Question: Currently I need to copy records from Tabel1(SourceTable) to Table2(TargetTable) when record doesn't exist in Table2 along with few other condition .
I am using EntityFramework to do this job. When i used the below query to fetch records from source table i noticed Entity framework is using Left join with target table which is very slow, The same query when i replaced with not exist it worked fast.
so how to implement not exist in the below scenario?
Along with you can see 2 inner join with same table ? Why that so ?
In general how to overwrite EF generated query ?
We can do the above by mapping stored procedure but i am expecting without using SP mapping.

Query i have used to fetch :
'''
var records = dal.SourceTransactions.Where((o) =>
o.Policy.Quote.Type == "1"
&& (o.TransactionType == 1 || o.TransactionType == 2 || o.TransactionType == 3 || o.TransactionType == 4)
&& o.TransactionDate < System.DateTime.Now &&
o.TargetTransaction == null);
'''
generated EF query:
'''
{SELECT
[Filter1].[ID1] AS [ID],
[Filter1].[TransactionDate] AS [TransactionDate],
[Filter1].[TransactionType] AS [TransactionType],
[Filter1].[PolicyId] AS [PolicyId]
FROM (SELECT [Extent1].[ID] AS [ID1], [Extent1].[TransactionDate] AS [TransactionDate], [Extent1].[TransactionType] AS [TransactionType], [Extent1].[PolicyId] AS [PolicyId]
FROM [dbo].[SourceTransactions] AS [Extent1]
INNER JOIN [dbo].[Policies] AS [Extent2] ON [Extent1].[PolicyId] = [Extent2].[ID]
INNER JOIN [dbo].[Quotes] AS [Extent3] ON [Extent2].[QuoteId] = [Extent3].[ID]
INNER JOIN [dbo].[Quotes] AS [Extent4] ON [Extent2].[QuoteId] = [Extent4].[ID]
WHERE ([Extent1].[TransactionType] IN (1,2,3,4)) AND
([Extent1].[TransactionDate] < (SysDateTime())) AND (N'1' = [Extent3].[Type]) AND ([Extent4].[Type] IS NOT NULL) )
AS [Filter1]
LEFT OUTER JOIN [dbo].[TargetTransactions] AS [Extent5] ON [Filter1].[ID1] = [Extent5]. [SourceTransactionID]
WHERE [Extent5].[SourceTransactionID] IS NULL}
'''
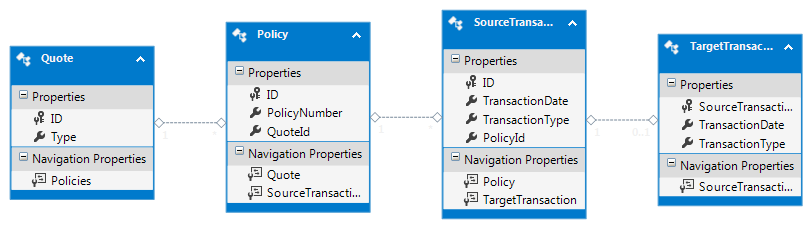
Answer: You can force an 'EXISTS' query like so:
'''
dal.SourceTransactions
.Where(o => o.Policy.Quote.Type == "1"
&& (o.TransactionType == 1
|| o.TransactionType == 2
|| o.TransactionType == 3
|| o.TransactionType == 4)
&& o.TransactionDate < System.DateTime.Now
&& !dal.TargetTransactions
.Any(t => t.SourceTransactionID == o.ID)
'''
So you explicitly create a subquery for the 'TargetTransactions'. I assume that 'dal' is a context instance, so it also exposes 'TargetTransactions'.
Of course it's too bad that you have to massage EF into the best query. This may be one of the areas where EF 6 is improved, maybe worth a try.